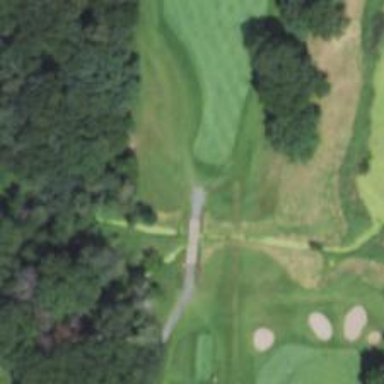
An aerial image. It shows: Path used for both walking and golf.